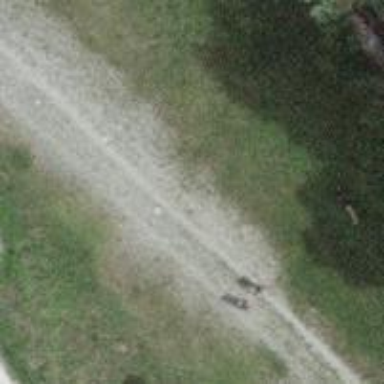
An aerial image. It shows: Track with fine gravel surface of grade2.